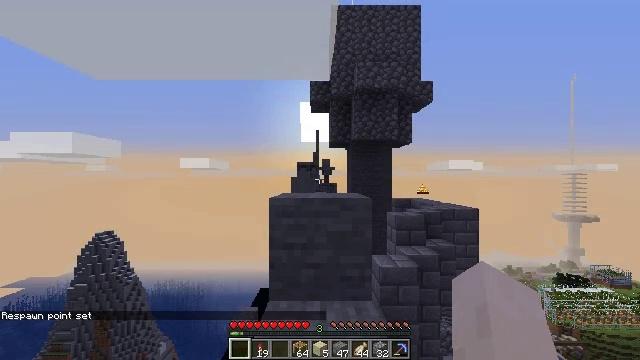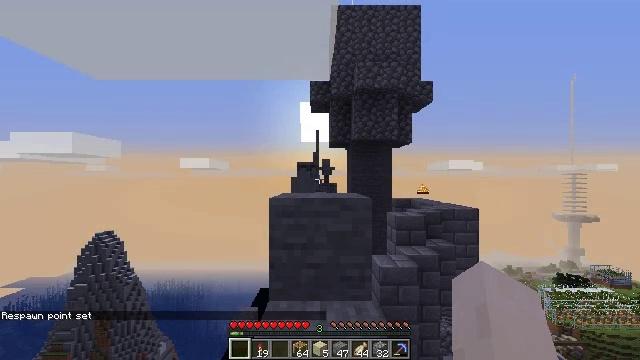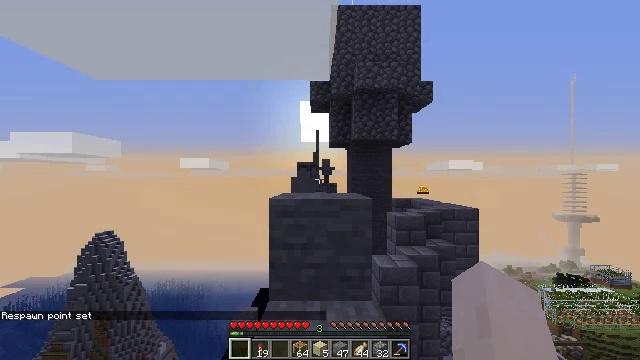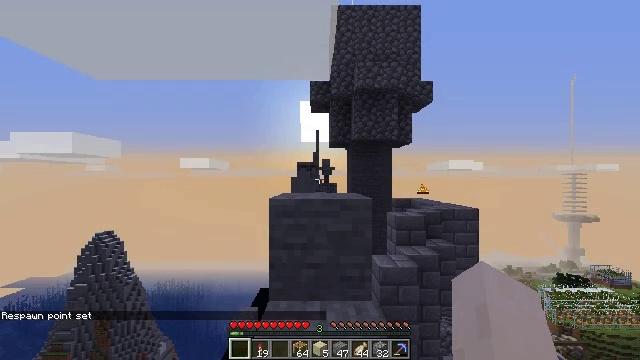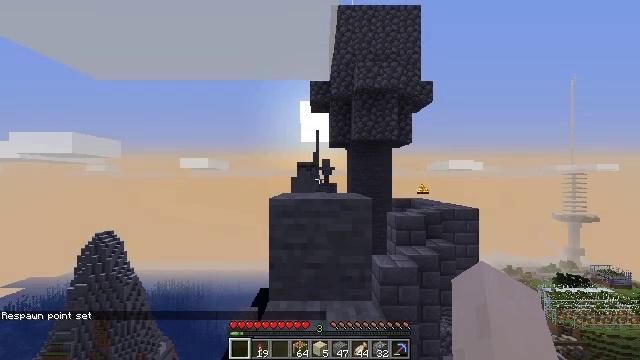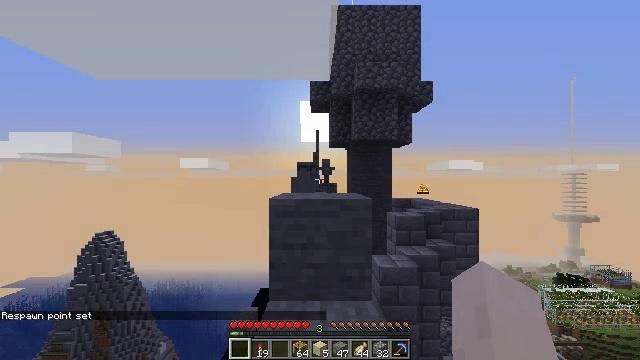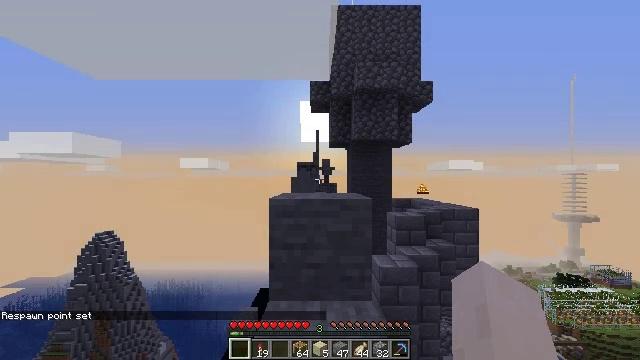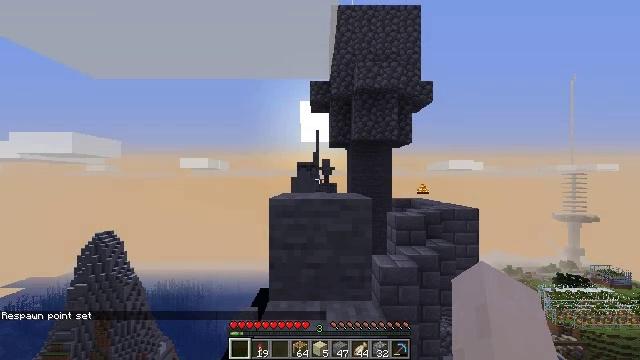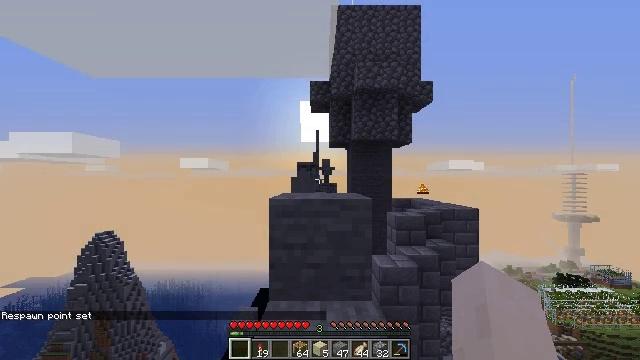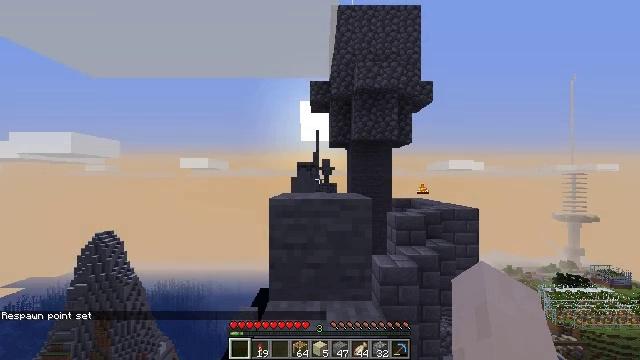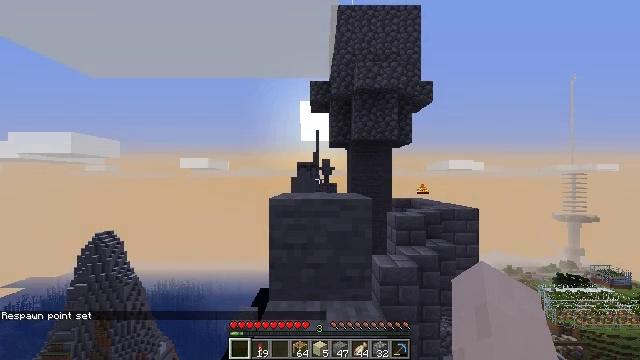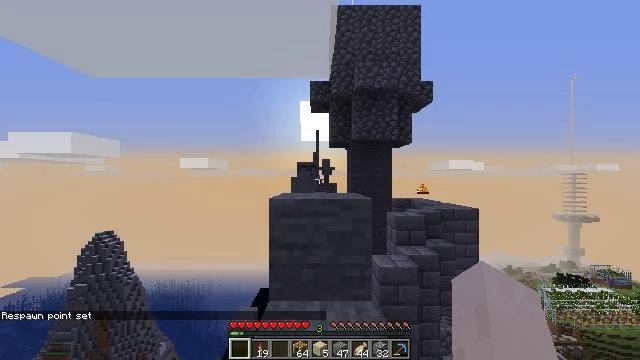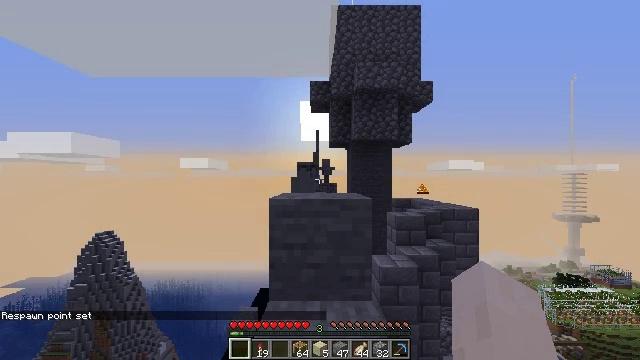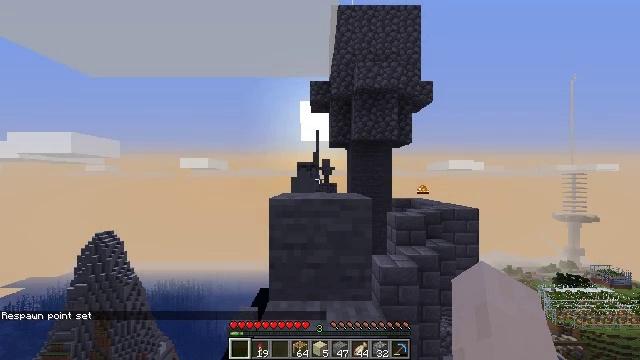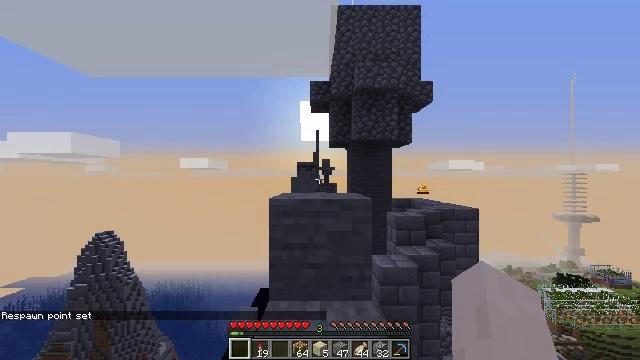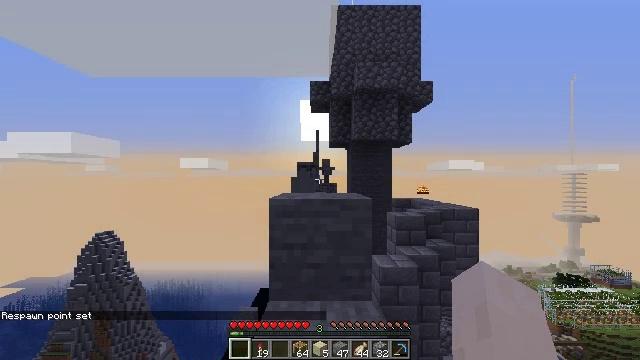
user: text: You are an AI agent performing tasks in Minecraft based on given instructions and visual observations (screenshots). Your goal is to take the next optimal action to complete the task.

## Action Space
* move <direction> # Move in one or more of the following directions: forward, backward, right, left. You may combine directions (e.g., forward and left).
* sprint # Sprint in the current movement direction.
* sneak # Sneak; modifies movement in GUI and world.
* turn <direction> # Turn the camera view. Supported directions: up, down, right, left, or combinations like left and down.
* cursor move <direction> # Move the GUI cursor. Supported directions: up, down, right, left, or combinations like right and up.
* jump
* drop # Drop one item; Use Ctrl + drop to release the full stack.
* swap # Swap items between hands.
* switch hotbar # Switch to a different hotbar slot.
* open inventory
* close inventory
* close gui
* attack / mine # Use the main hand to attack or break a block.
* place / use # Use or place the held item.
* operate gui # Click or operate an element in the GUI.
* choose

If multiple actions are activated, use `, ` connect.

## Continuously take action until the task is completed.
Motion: motion action
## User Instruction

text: Break a light gray bed.
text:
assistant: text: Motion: no_op
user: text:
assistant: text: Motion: no_op
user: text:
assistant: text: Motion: no_op
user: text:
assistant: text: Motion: no_op
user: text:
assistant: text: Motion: no_op
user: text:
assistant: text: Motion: no_op
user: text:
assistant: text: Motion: no_op
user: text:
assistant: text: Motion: no_op
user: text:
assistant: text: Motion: no_op
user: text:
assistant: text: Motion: no_op
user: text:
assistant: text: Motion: no_op
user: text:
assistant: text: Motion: no_op
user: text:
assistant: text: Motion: no_op
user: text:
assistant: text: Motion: no_op
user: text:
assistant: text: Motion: no_op
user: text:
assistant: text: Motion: no_op
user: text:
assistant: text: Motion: no_op
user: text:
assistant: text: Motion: no_op
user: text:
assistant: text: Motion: no_op
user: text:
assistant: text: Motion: no_op
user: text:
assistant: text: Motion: no_op
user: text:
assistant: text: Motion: no_op
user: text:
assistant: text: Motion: no_op
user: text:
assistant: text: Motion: no_op
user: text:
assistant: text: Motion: no_op
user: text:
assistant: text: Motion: no_op
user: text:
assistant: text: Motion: no_op
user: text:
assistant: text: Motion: no_op
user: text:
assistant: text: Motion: no_op
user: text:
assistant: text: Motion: no_op